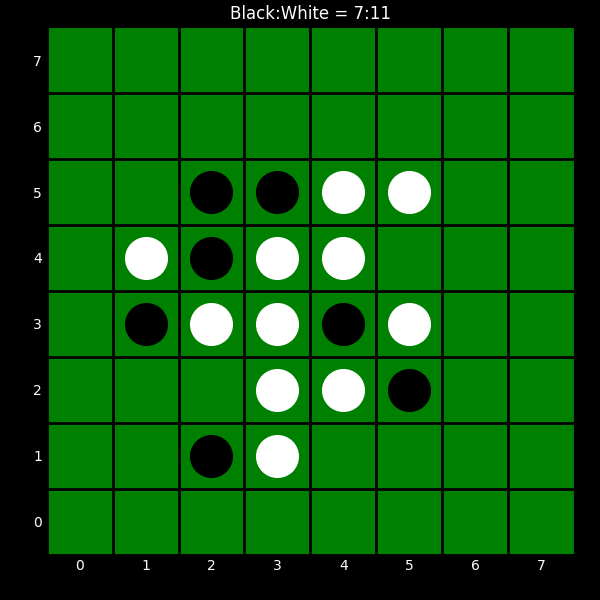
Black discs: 7
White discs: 11